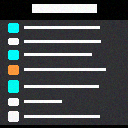
Screen state: on